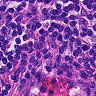
Metastatic tissue present: no